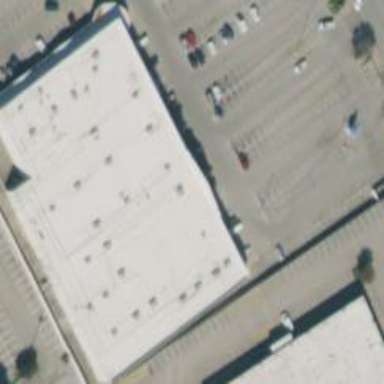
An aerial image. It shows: Retail building.